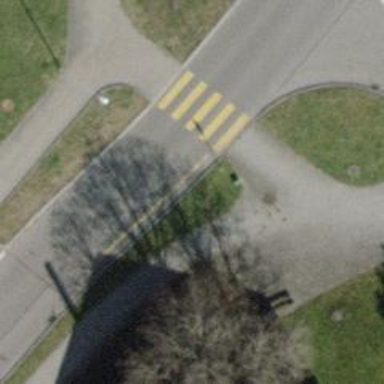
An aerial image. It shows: Sidewalk along the footway.